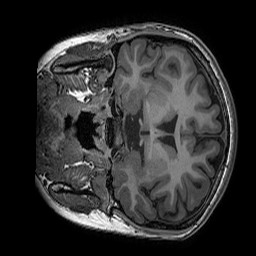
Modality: T1w
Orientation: coronal
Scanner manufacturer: ge
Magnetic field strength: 3 T
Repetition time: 0.008156 s
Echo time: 0.00318 s